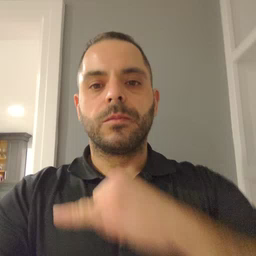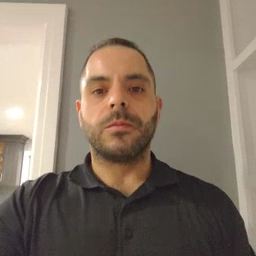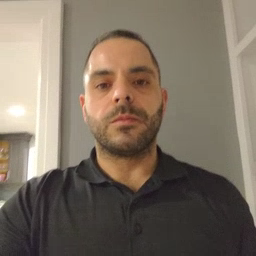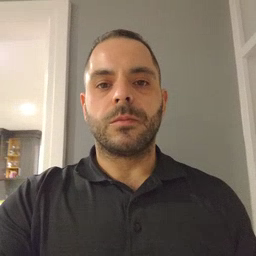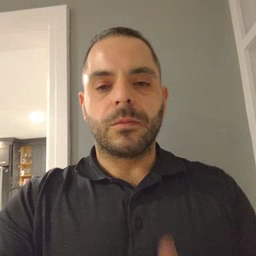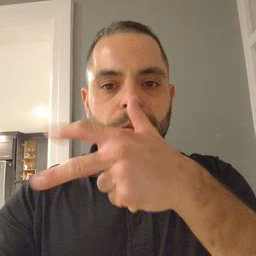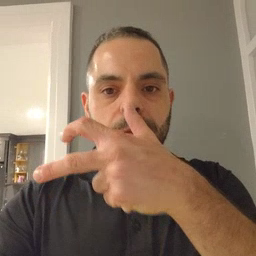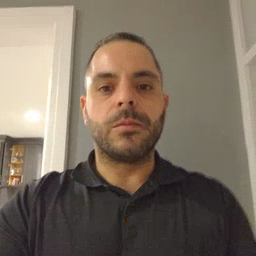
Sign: bug